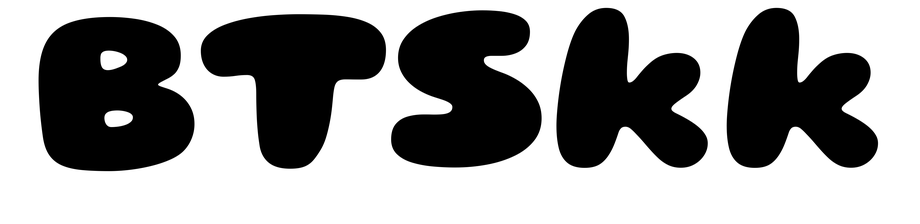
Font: Gluten_Black